Question: Exchange and Time Zones are going to be the death of me.
My Exchange Server is located in EST (UTC -5). Version of Exchange is 2007 SP1. User is located in Paris France (UTC +2). If I try to create an appointment as an All Day Event, it will always span 2 days. Here is the request:
'''
<soap:Envelope xmlns:soap="http://schemas.xmlsoap.org/soap/envelope/">
<soap:Header>
<ns2:MailboxCulture xmlns:ns2="http://schemas.microsoft.com/exchange/services/2006/types"
xmlns="http://schemas.microsoft.com/exchange/services/2006/messages"
>en-US</ns2:MailboxCulture>
<ns2:RequestServerVersion
xmlns:ns2="http://schemas.microsoft.com/exchange/services/2006/types"
xmlns="http://schemas.microsoft.com/exchange/services/2006/messages"
Version="Exchange2007_SP1"/>
<ns2:TimeZoneContext xmlns:ns2="http://schemas.microsoft.com/exchange/services/2006/types"
xmlns="http://schemas.microsoft.com/exchange/services/2006/messages">
<ns2:TimeZoneDefinition Id="Romance Standard Time"/>
</ns2:TimeZoneContext>
</soap:Header>
<soap:Body>
<CreateItem xmlns="http://schemas.microsoft.com/exchange/services/2006/messages"
xmlns:ns2="http://schemas.microsoft.com/exchange/services/2006/types"
SendMeetingInvitations="SendToAllAndSaveCopy">
<SavedItemFolderId>
<ns2:DistinguishedFolderId Id="calendar"/>
</SavedItemFolderId>
<Items>
<ns2:CalendarItem>
<ns2:Subject>Test TZ</ns2:Subject>
<ns2:Body BodyType="Text"/>
<ns2:Start>2011-10-28T09:00:00Z</ns2:Start>
<ns2:End>2011-10-28T17:00:00Z</ns2:End>
<ns2:IsAllDayEvent>true</ns2:IsAllDayEvent>
<ns2:Location>Somewhere</ns2:Location>
</ns2:CalendarItem>
</Items>
</CreateItem>
</soap:Body>
</soap:Envelope>
'''
NOTE: I have the Time Zone on my computer set to "(UTC+01:00) Brussels, Copenhagen, Madrid, Paris", although the computer is physically located in EST.
This is what Outlook displays, spanning 2 days.

If I retrieve the newly created calendar item from Exchange, it shows the following start and end date/times:
'''
<t:Start>2011-10-28T00:00:00Z</t:Start>
<t:End>2011-10-29T00:00:00Z</t:End>
<t:IsAllDayEvent>true</t:IsAllDayEvent>
'''
(<URL>
I've tried various combinations of the start and end dates, but no matter what I do, I always get it spanning 2 days. If I run the same thing (without the tz context header) in EST, it will only span a single day.
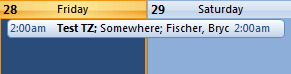
Answer: Ok, answering my own question here. Looks like the key is setting the meeting time zone.
'''
<ns2:MeetingTimeZone>
<ns2:BaseOffset>-P0Y0M0DT2H0M0S</ns2:BaseOffset>
</ns2:MeetingTimeZone>
'''
Since this was UTC +2, and the duration values must be positive, put the '-' on the "P". Since the TZ is "UTC +2", you subtract 2 to get UTC (hence then negative in the offset). If this was EST (UTC -5), then the BaseOffset would be P0Y0M0DT5H0M0S.
Hope this helps someone.
Full request looks like this:
'''
<soap:Envelope xmlns:soap="http://schemas.xmlsoap.org/soap/envelope/">
<soap:Header>
<ns2:MailboxCulture xmlns:ns2="http://schemas.microsoft.com/exchange/services/2006/types"
xmlns="http://schemas.microsoft.com/exchange/services/2006/messages"
>en-US</ns2:MailboxCulture>
<ns2:RequestServerVersion
xmlns:ns2="http://schemas.microsoft.com/exchange/services/2006/types"
xmlns="http://schemas.microsoft.com/exchange/services/2006/messages"
Version="Exchange2007_SP1"/>
<ns2:TimeZoneContext xmlns:ns2="http://schemas.microsoft.com/exchange/services/2006/types"
xmlns="http://schemas.microsoft.com/exchange/services/2006/messages">
<ns2:TimeZoneDefinition Id="Romance Standard Time"/>
</ns2:TimeZoneContext>
</soap:Header>
<soap:Body>
<CreateItem xmlns="http://schemas.microsoft.com/exchange/services/2006/messages"
xmlns:ns2="http://schemas.microsoft.com/exchange/services/2006/types"
SendMeetingInvitations="SendToAllAndSaveCopy">
<SavedItemFolderId>
<ns2:DistinguishedFolderId Id="calendar"/>
</SavedItemFolderId>
<Items>
<ns2:CalendarItem>
<ns2:Subject>Test TZ</ns2:Subject>
<ns2:Body BodyType="Text"/>
<ns2:Start>2011-10-27T22:00:00Z</ns2:Start>
<ns2:End>2011-10-28T22:00:00Z</ns2:End>
<ns2:IsAllDayEvent>true</ns2:IsAllDayEvent>
<ns2:Location>Somewhere</ns2:Location>
<ns2:MeetingTimeZone>
<ns2:BaseOffset>-P0Y0M0DT2H0M0S</ns2:BaseOffset>
</ns2:MeetingTimeZone>
</ns2:CalendarItem>
</Items>
</CreateItem>
</soap:Body>
</soap:Envelope>
'''